Question: I want to add value path in neo4j graph
such as (United States - Population - 2015) this path has value 320,970,000
and I want store in database
This is what i want

Can anyone help me? or any suggestion?
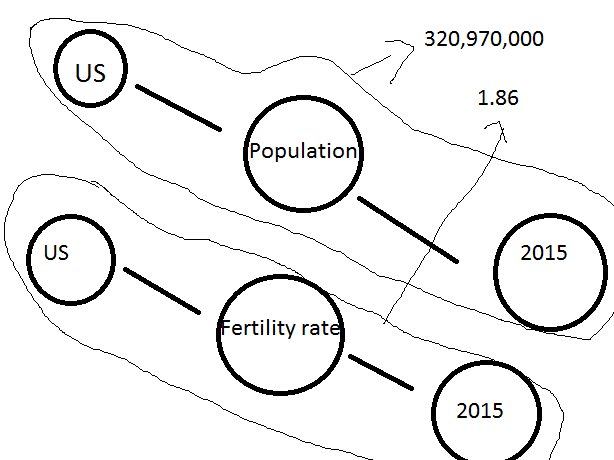
Answer: As @nicole and @cybersam have indicated, the value can be stored on Population and FertilityRate nodes.
It can also be stored directly on the relationships between the country and year the Population and FertilityRate have no real use in the graph except to carry their values.